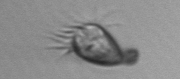
Label: Paratontonia_gracillima